Question: I'm a beginner in ASP.NET MVC5. Using the following tutorial:
<URL>
I'm using the following code:
'''
[DbConfigurationType(typeof(MySql.Data.Entity.MySqlEFConfiguration))]
public class MyDBContext : DbContext
{
public MyDBContext()
: base("MyDBContextConnectionString")
{
Database.SetInitializer<MyDBContext>(new MyDBInitializer());
}
public DbSet<User> Users{get;set;}
public DbSet<History> Histories{get;set;}
public DbSet<Place> Places{get;set;}
public DbSet<Review> Reviews{get;set;}
public DbSet<Type> Types{get;set;}
protected override void OnModelCreating(DbModelBuilder modelBuilder)
{
modelBuilder.Conventions.Remove<PluralizingTableNameConvention>();
}
'''
The web.config:
'''
<entityFramework>
<defaultConnectionFactory type="System.Data.Entity.Infrastructure.SqlConnectionFactory, EntityFramework"/>
<providers>
<provider invariantName="MySql.Data.MySqlClient"
type="MySql.Data.MySqlClient.MySqlProviderServices, MySql.Data.Entity.EF6"/>
</providers>
</entityFramework>
<connectionStrings>
<add name="MyDBContextConnectionString" providerName="MySql.Data.MySqlClient" connectionString="server=localhost;UserId=root;Password=******;database=KorulottemDB;CharSet=utf8;Persist Security Info=True" />
</connectionStrings>
<system.data>
<DbProviderFactories>
<remove name="MySQL Data Provider" invariant="MySql.Data.MySqlClient" />
<add name="MySQL Data Provider" invariant="MySql.Data.MySqlClient" description=".Net Framework Data Provider for MySQL" type="MySql.Data.MySqlClient.MySqlClientFactory, MySql.Data, Version=6.8.3.0, Culture=neutral, PublicKeyToken=c5687fc88969c44d" />
</DbProviderFactories>
'''
Unfortunately doesn't create the database except I break at the initializer:
'''
Database.SetInitializer<MyDBContext>(new MyDBInitializer());
'''
and click on the "The function evaluation requires all threads to run".

The database appears on the server in this case but without tables.
Thanks for all help.
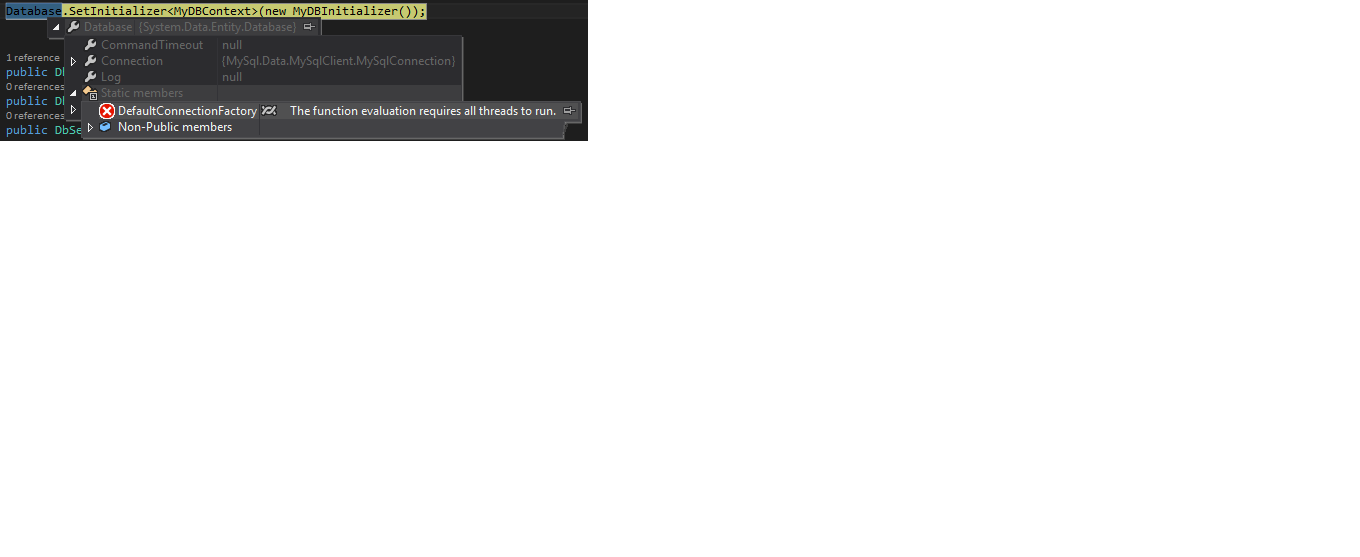
Answer: Since you're using Code First approach, i recommend you to use <URL> too. To enabel that you can run the following command in Package Manager Console:
'''
Enable-Migration -ProjectName <YourDataLayer>
'''
You should try to use Package Manager Console, in Visual Studio, and run the following command:
'''
Update-Database -ProjectName <YourDataLayer>
'''